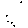
Label: zigzag